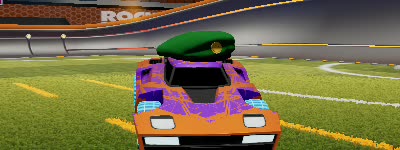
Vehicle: breakout